Question: In my project i am using html menu.I tried this code to navigate
'''
<div id='cssmenu'>
<ul>
<li><a href="Masters/ConfigurationMapping.aspx">Home</a></li>
</ul>
</div>
'''
While clicking Home menu it shows "The resource cannot be found".I have given Correct URL only.i don't know what error is this.
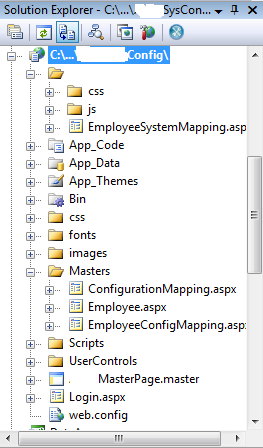
Answer: <URL> you finde how to navigate in folders with html:
citation of the site
directory structure:

Directory TreeA relative link can be used to link to any other file at the same URL. If your directory structure looks something like the one at the right, a relative link can be written from index.html to any file in the root directory (genealogy_html), or any of the subdirectories in that directory:
'''
a href="aboutme.htm"
a href="documents/obituaries.html"
a href="families/brown/surnames.html"
'''
Pretty slick, huh? But wait a minute! How do you link from one of those subdirectories back to index.html? You'll have to use an absolute link, right? Not at all. We just use some more HTML magic. It's called dot-dot-slash ( ../ ). Dot-dot-slash tells the browser to move one level back toward the root directory before looking for the path to the file. To link from obituaries.html to index.html, the browser must move up one level from documents to genealogy_html to find the file. The relative link is written like this:
'''
a href="../index.html"
'''
You can write a relative link from one subdirectory to another. To link from brown/surnames.html to jones/surnames.html, the browser must move back one level to the families directory to find the jones directory:
'''
a href="../jones/surnames.html"
'''
Need to move back two directory levels? No problem. From "jones/surnames.html" back through families to your home page in genealogy_html:
'''
a href="../../index.html"
'''
Just add one dot-dot-slash for every directory level you need to move back, until you find the path to the file.
Please look at the site for more informations
- -
UPDATE:
'''
<div id='cssmenu'>
<ul>
<li><a href="../Masters/ConfigurationMapping.aspx">Home</a></li>
</ul>
</div>
'''